Interaction volume radius: 10 \u00c5
Interaction volume height: 20 \u00c5
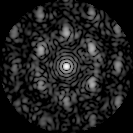
Disorder parameter: 0.5451